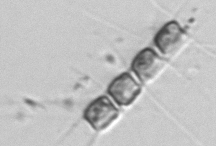
Label: Chaetoceros